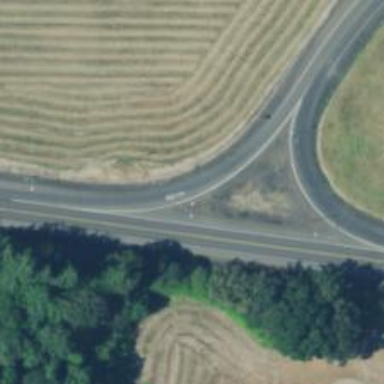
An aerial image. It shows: Primary link road with asphalt surface.